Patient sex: M
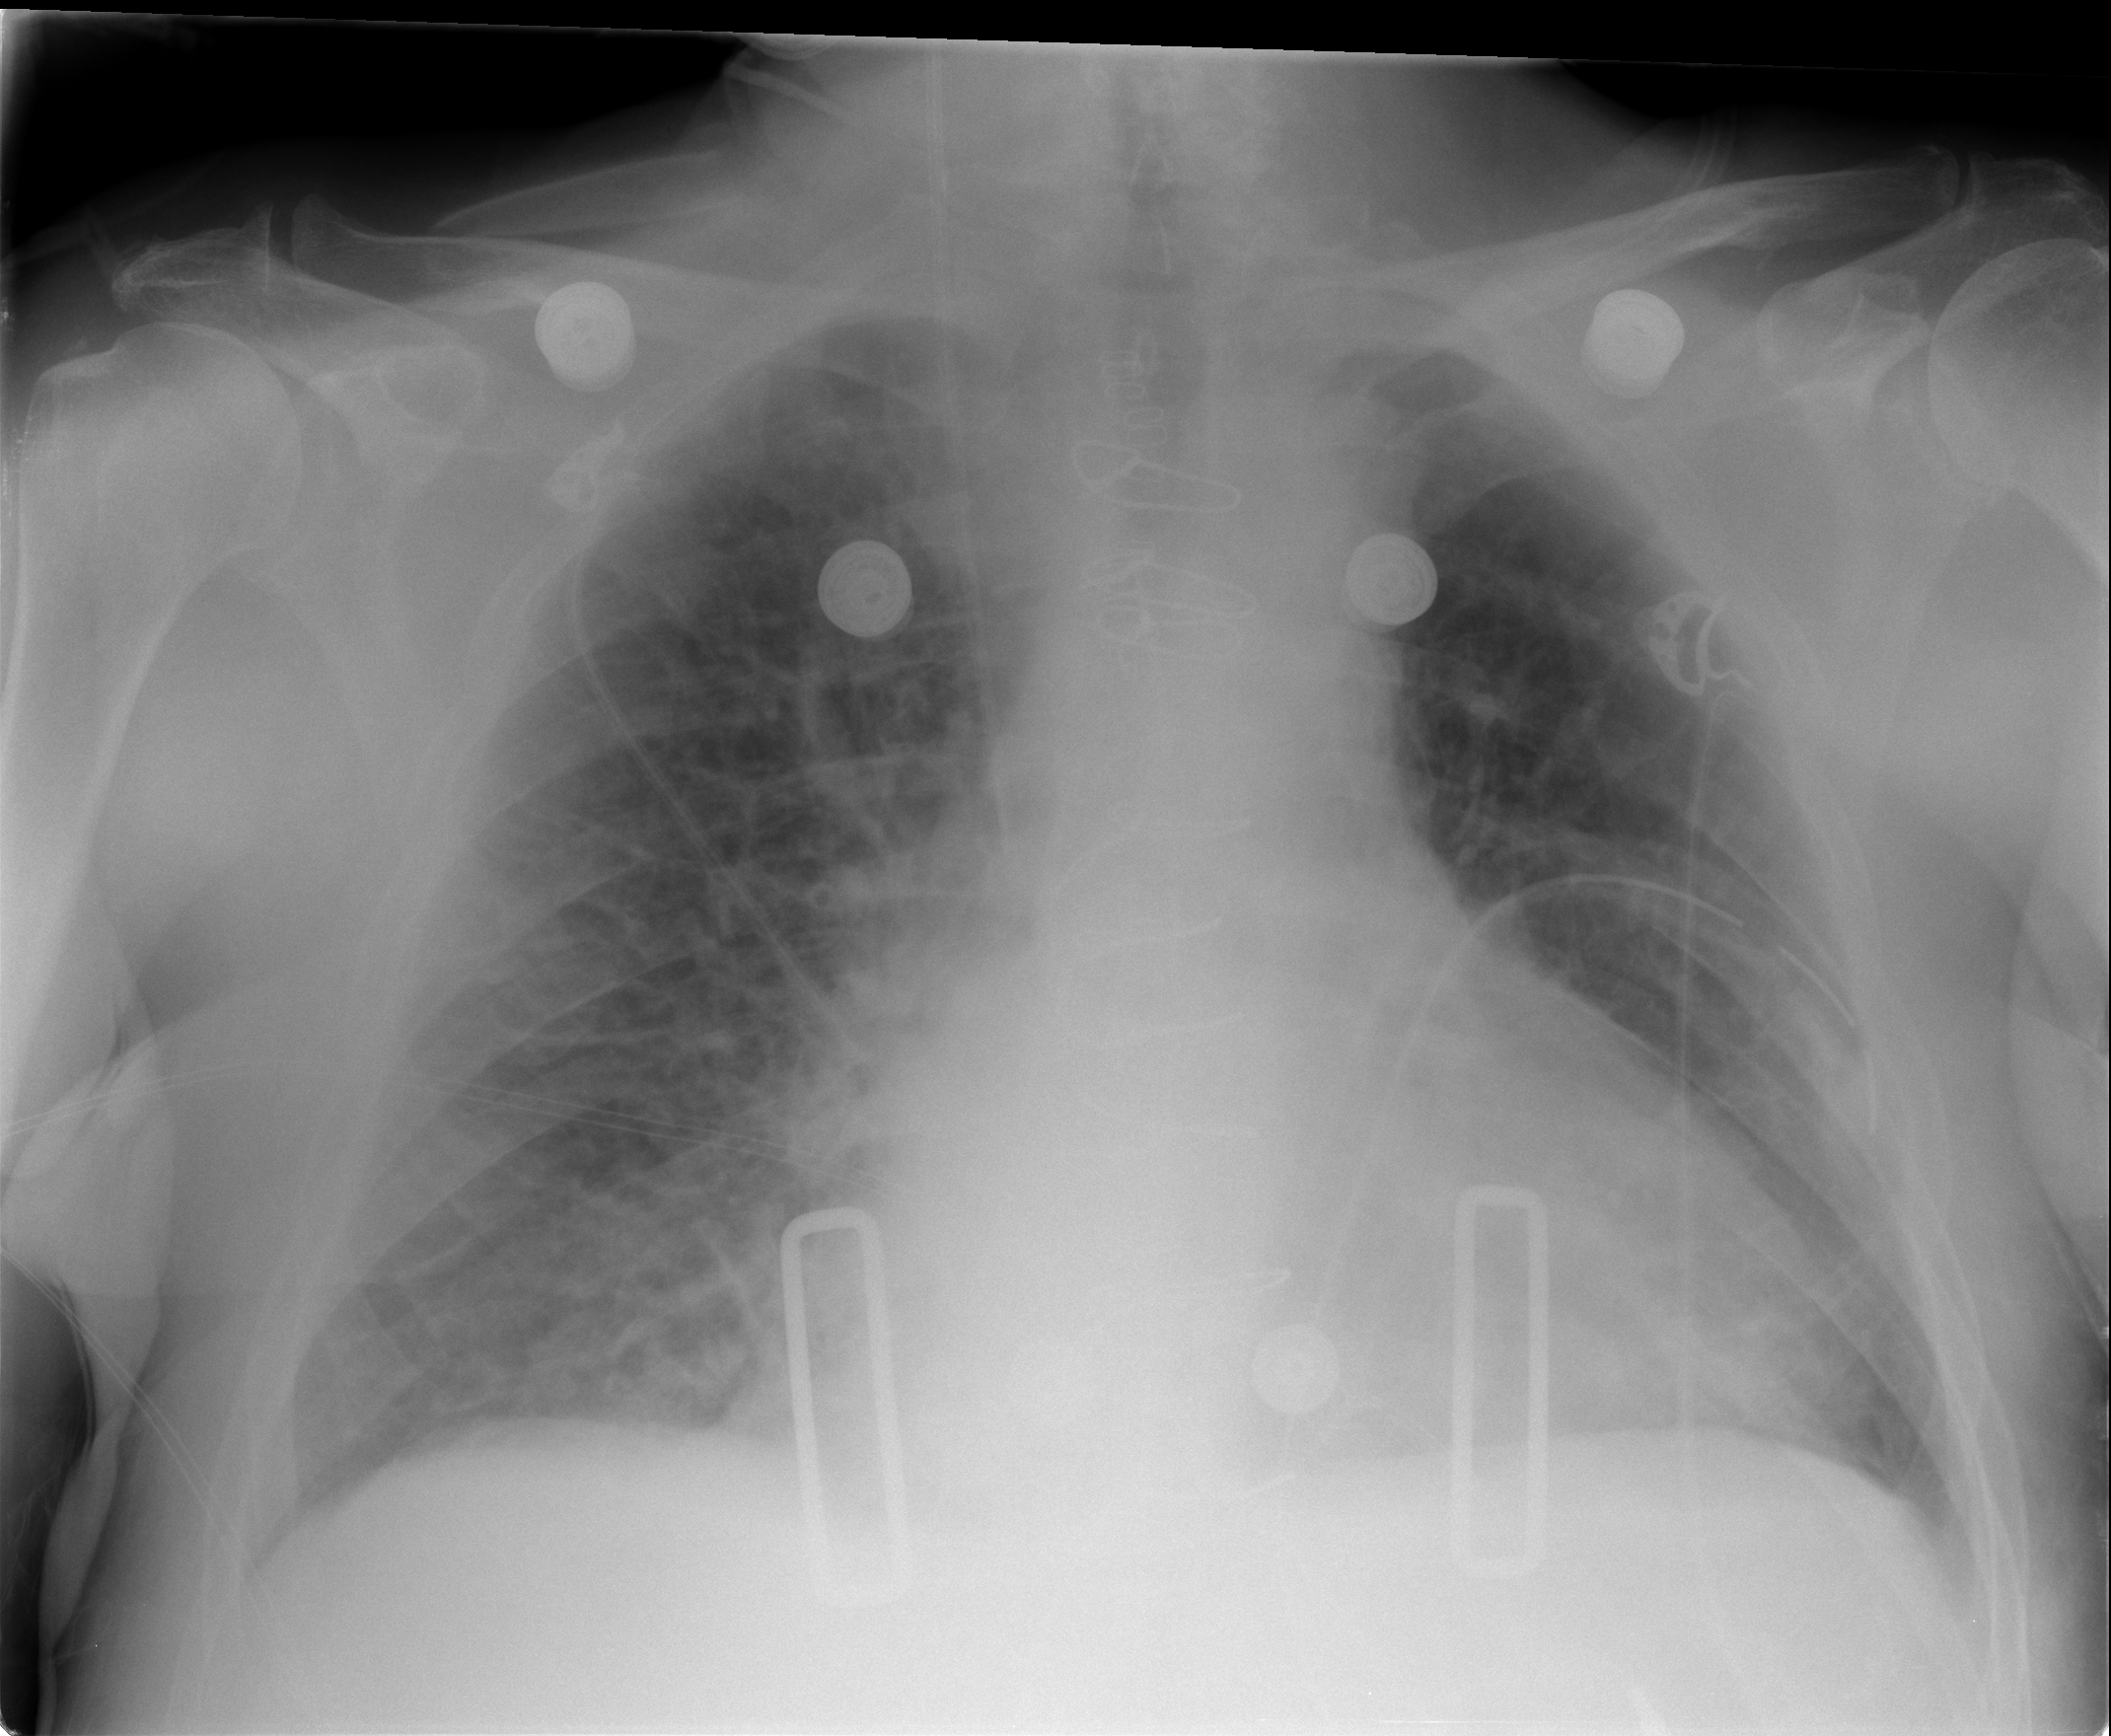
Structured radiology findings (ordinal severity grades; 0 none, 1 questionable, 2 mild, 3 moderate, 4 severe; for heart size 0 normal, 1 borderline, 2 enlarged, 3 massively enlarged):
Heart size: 2
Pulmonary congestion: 3
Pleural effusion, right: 0
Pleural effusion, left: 0
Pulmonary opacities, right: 2
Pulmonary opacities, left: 0
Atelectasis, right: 2
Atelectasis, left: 2